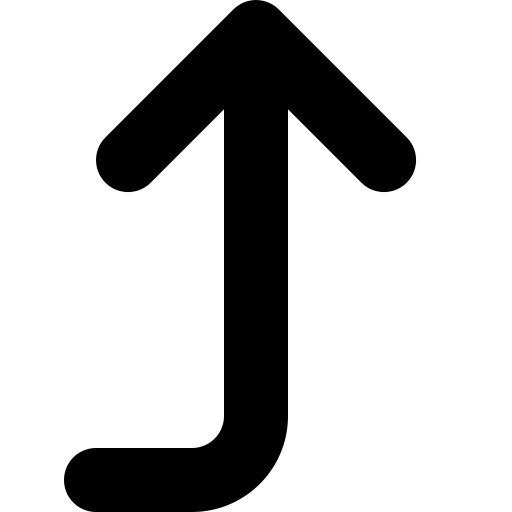
Tags: icon, FontAwesome, fa-icon, solid, arrow, turn, up